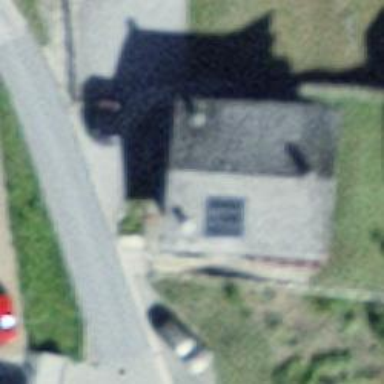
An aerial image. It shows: Building with tiled roof.